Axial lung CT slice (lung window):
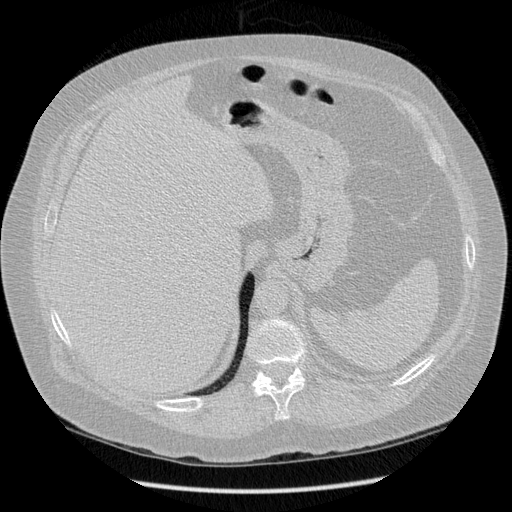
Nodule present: no